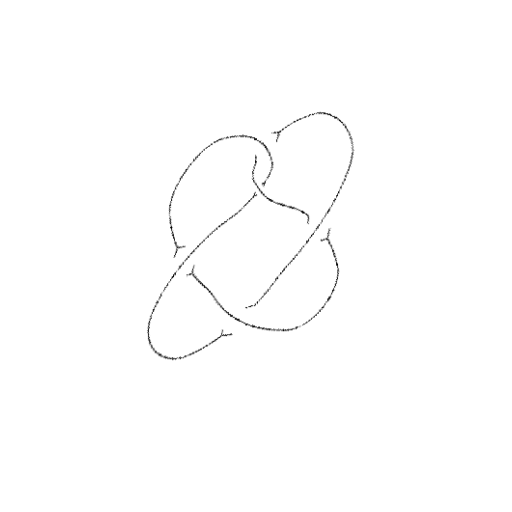
Crossing number: 5